Aerial crown-view tile of a tropical tree (Barro Colorado Island, Panama), acquired 20240611:
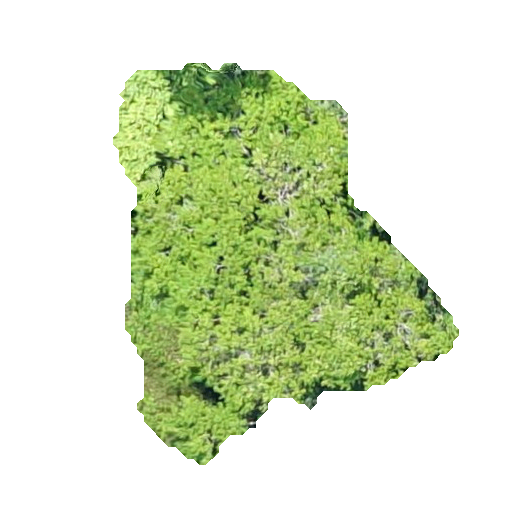
Species: Trattinnickia aspera
GBIF accepted scientific name: Trattinnickia aspera
Crown area: 136.464 m²